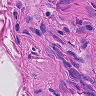
Metastatic tissue present: no